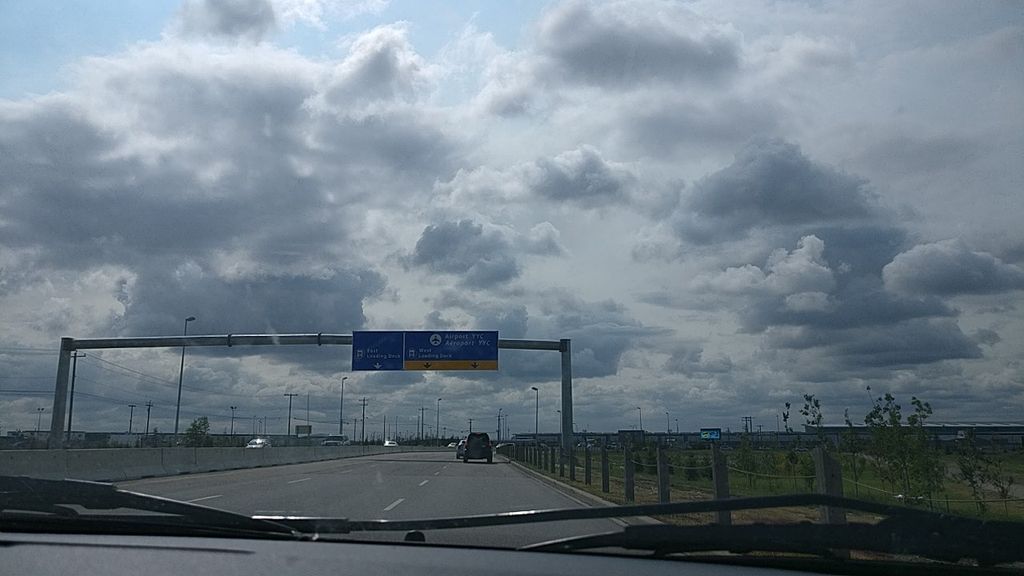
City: calgary